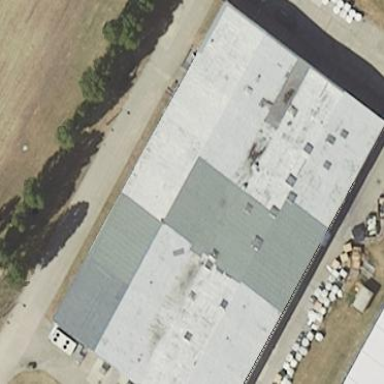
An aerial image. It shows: Commercial building.